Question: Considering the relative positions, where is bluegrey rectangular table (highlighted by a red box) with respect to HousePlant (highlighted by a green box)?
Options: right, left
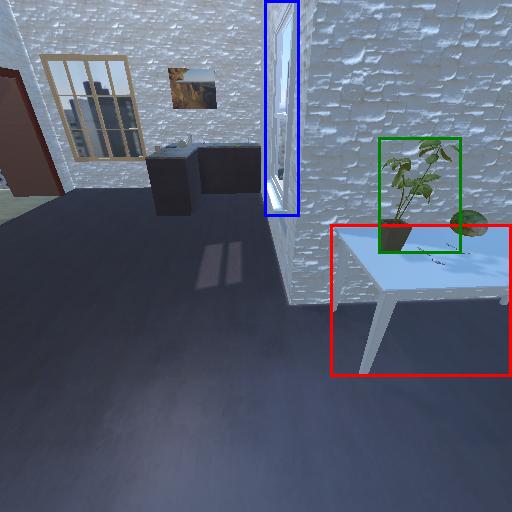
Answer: right